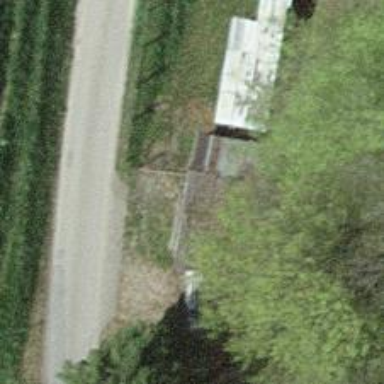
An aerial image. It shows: Tunnel.